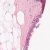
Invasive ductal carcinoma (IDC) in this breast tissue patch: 0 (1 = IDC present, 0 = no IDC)